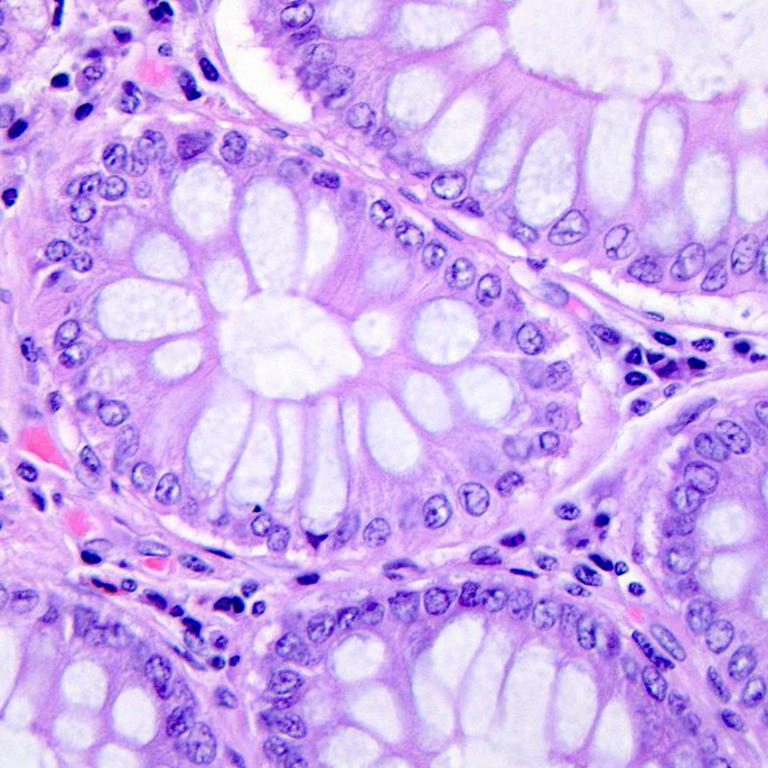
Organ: colon
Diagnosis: benign